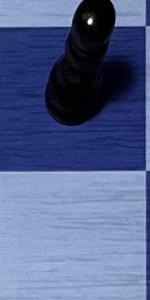
Label: Empty